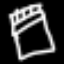
Label: bed